Interaction volume radius: 5 \u00c5
Interaction volume height: 15 \u00c5
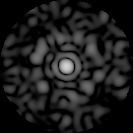
Disorder parameter: 0.8283